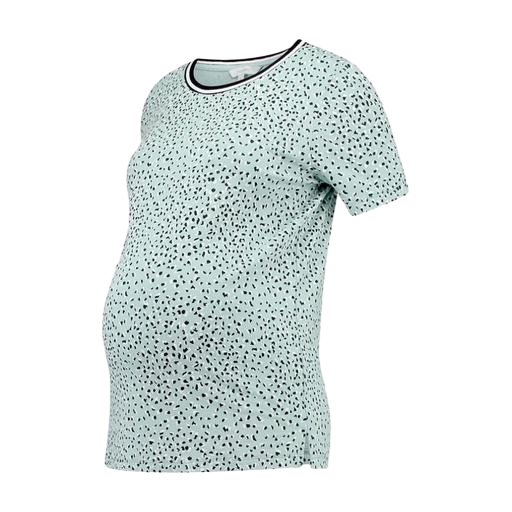
green maternity nursing top, blue animal-print t-shirt only macy, maternity blue dream team tee, white background